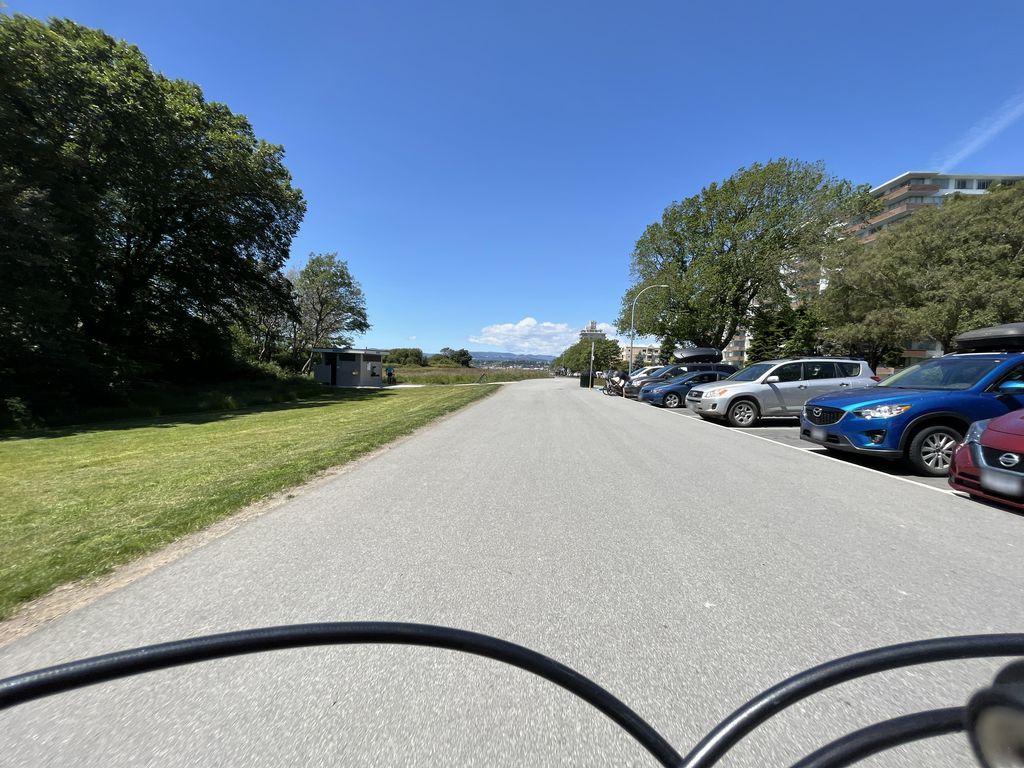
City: victoria